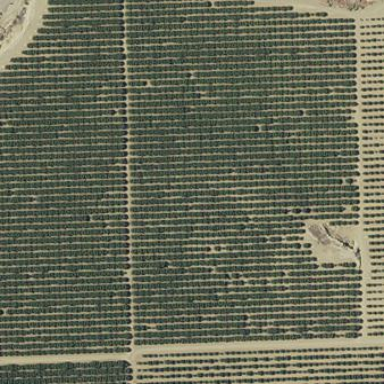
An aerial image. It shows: Orchard filled with persimmon trees.